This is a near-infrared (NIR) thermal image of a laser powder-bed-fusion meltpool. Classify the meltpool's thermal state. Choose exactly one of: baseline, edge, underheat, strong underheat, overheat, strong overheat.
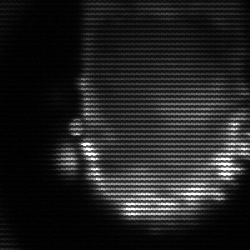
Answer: baseline